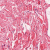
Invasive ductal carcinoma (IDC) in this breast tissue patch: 0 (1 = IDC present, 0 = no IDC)